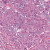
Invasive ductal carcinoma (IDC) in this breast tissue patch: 1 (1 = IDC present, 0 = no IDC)